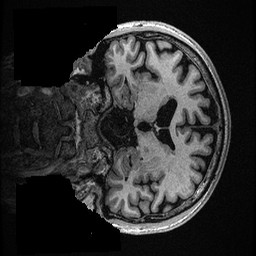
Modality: T1w
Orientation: coronal
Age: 71
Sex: male
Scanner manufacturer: ge
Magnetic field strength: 3 T
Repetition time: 0.006952 s
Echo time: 0.00292 s